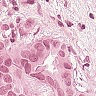
Metastatic tissue present: yes